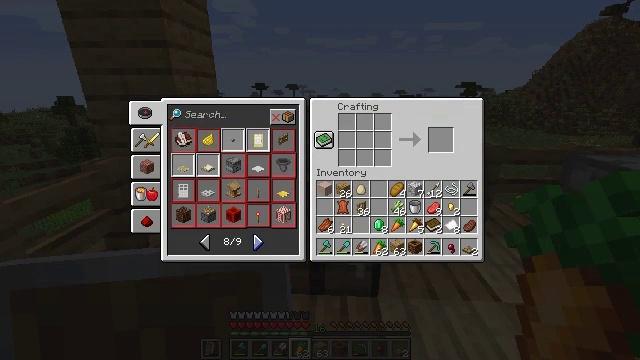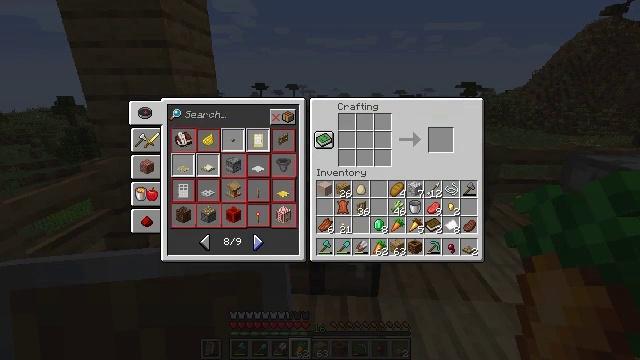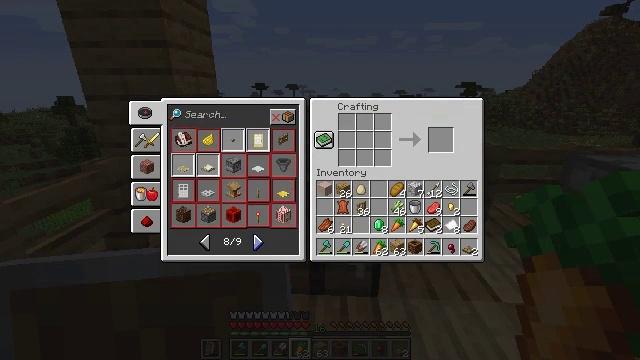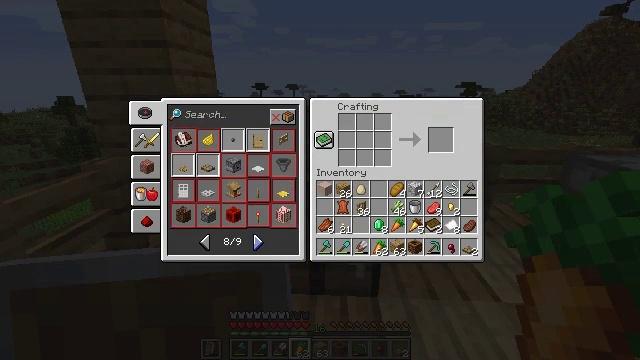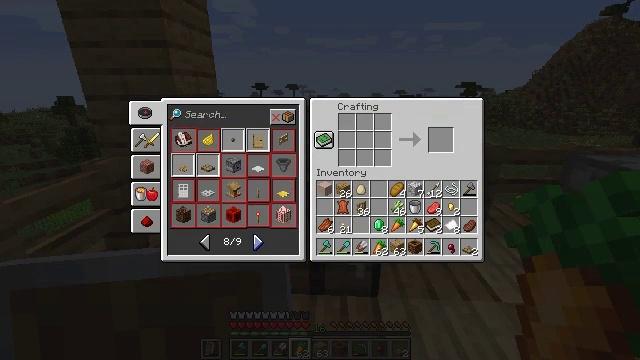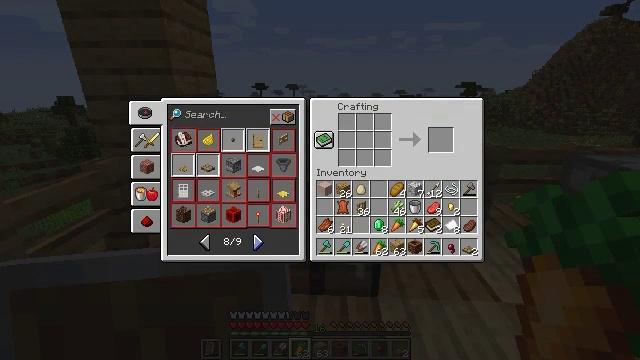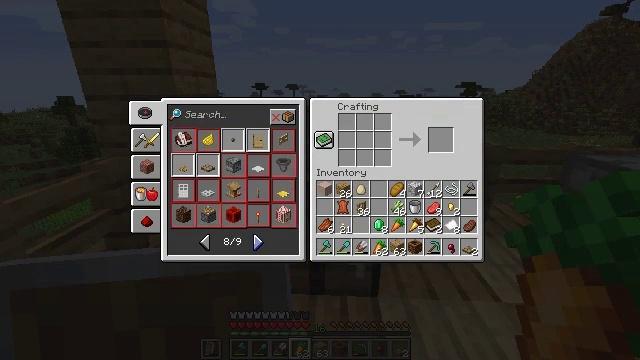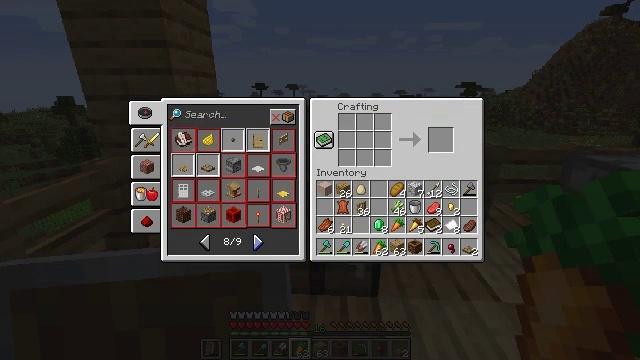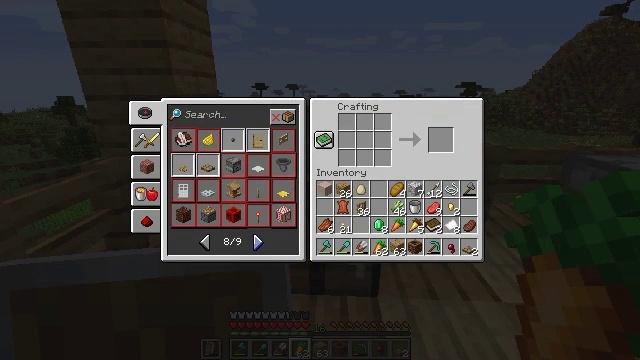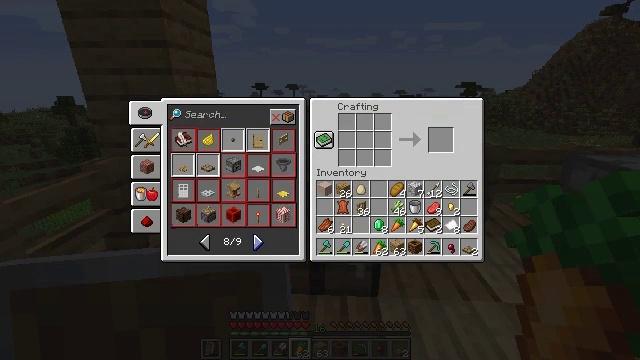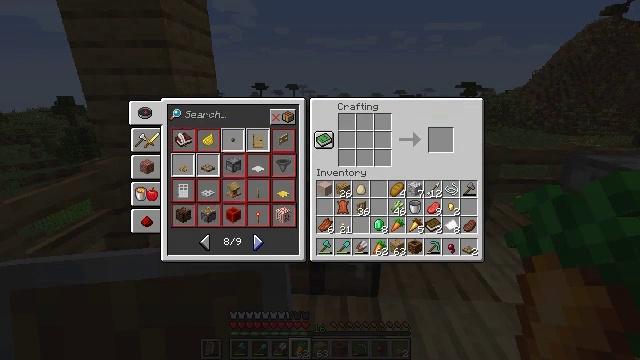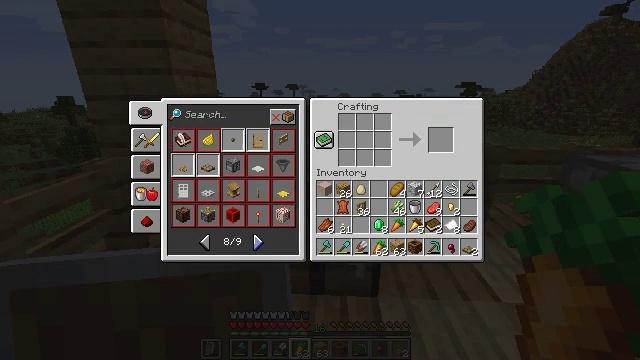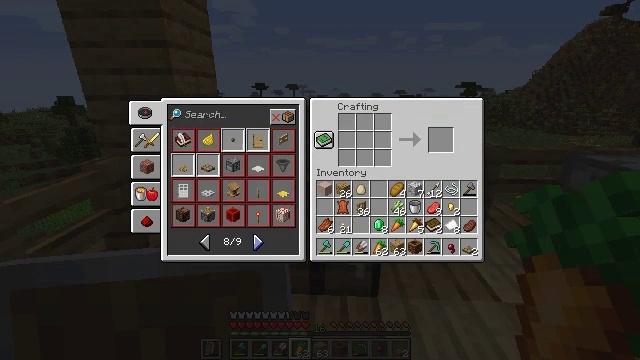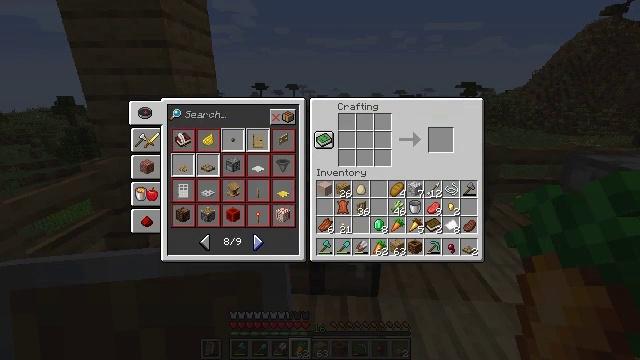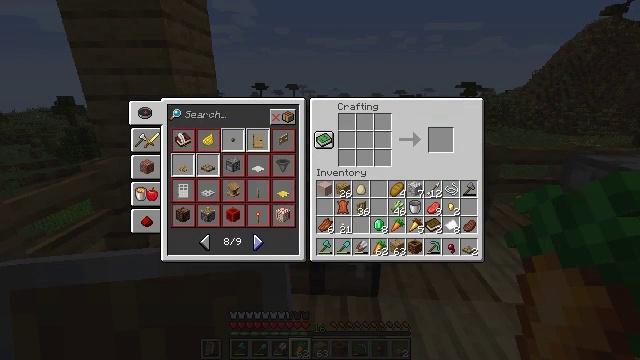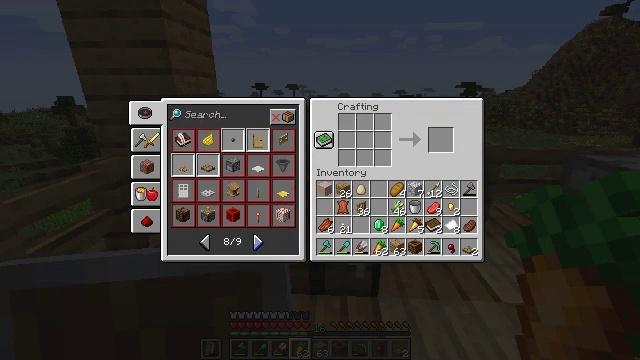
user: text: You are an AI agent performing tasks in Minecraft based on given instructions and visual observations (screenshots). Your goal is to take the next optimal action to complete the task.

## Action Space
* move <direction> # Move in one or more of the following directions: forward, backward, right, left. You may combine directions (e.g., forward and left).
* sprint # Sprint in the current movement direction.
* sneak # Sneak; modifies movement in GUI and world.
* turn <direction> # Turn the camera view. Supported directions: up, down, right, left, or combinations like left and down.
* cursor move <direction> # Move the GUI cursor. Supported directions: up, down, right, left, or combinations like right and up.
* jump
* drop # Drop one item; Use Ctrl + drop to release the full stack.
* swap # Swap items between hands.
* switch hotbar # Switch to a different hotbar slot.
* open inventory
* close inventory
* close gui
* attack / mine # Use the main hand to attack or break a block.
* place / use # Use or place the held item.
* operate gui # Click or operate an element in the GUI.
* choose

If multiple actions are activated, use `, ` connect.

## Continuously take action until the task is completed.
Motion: motion action
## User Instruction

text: Combine paper and wooden planks to get a cartography table.
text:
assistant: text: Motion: no_op
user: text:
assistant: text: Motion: no_op
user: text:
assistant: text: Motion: no_op
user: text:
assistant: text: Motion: no_op
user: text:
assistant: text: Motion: no_op
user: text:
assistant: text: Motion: no_op
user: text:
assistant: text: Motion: no_op
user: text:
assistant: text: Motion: no_op
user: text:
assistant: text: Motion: no_op
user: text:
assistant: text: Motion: no_op
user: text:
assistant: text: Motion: no_op
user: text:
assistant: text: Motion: no_op
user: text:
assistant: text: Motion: no_op
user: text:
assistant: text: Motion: no_op
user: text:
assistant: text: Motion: no_op
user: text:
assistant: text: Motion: no_op
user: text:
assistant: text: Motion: no_op
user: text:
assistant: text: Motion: cursor move left
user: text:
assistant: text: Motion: no_op
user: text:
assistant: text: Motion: no_op
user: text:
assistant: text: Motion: no_op
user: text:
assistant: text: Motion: cursor move right and up
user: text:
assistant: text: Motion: cursor move right
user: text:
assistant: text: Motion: cursor move right
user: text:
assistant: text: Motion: no_op
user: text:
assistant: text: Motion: no_op
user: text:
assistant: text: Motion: cursor move left
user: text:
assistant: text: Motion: no_op
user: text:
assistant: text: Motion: no_op
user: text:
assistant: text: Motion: no_op